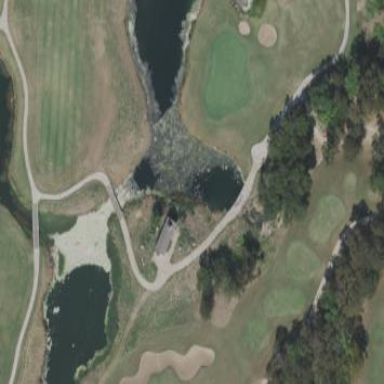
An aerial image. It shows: Rough area in golf course.